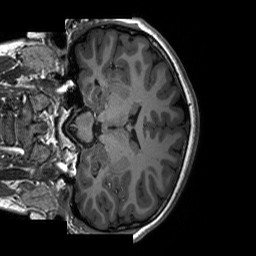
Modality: T1w
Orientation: coronal
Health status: ill
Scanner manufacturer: siemens
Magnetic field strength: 3 T
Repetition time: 2.3 s
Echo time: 0.00226 s